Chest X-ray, AP view. Patient: 55 years old, sex M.
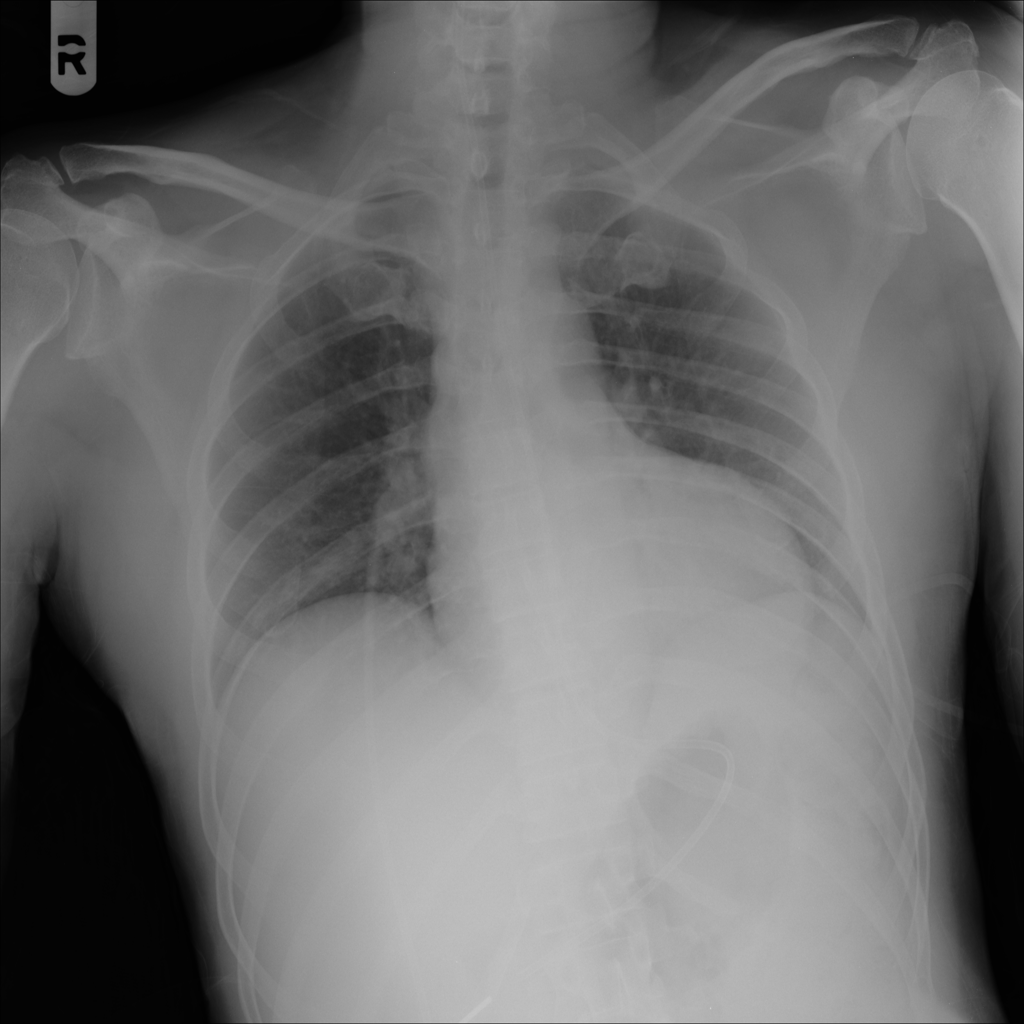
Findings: No Finding